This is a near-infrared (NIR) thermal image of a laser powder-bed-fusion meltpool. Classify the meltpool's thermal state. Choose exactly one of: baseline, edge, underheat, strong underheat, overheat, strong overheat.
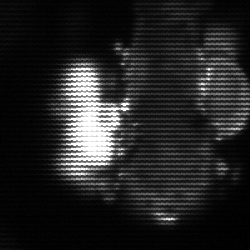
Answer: strong underheat